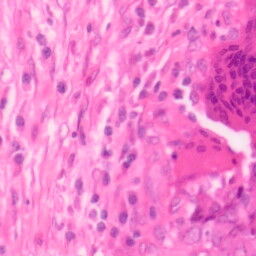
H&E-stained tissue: Colon